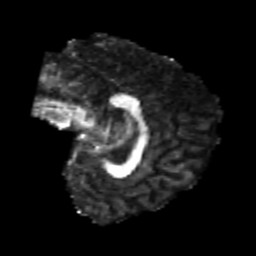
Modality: FA
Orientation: sagittal
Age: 23
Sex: female
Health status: healthy
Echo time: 0.074 s